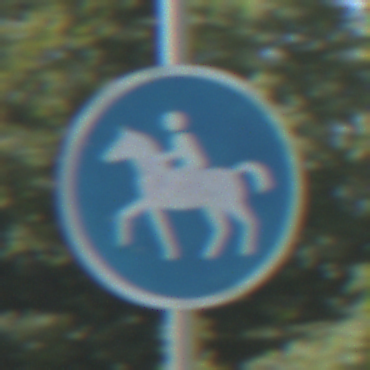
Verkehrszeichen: Reitweg
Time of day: Midday
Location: Outdoor (Nature)
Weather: Clear
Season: NotSpecified
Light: Natural